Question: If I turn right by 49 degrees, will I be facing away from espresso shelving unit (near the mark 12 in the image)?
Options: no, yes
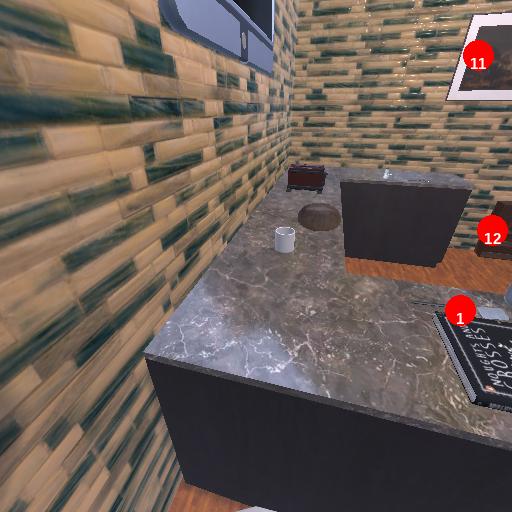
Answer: no